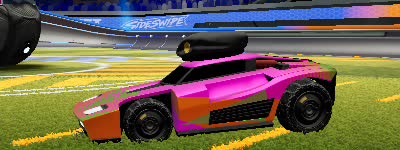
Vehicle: breakout